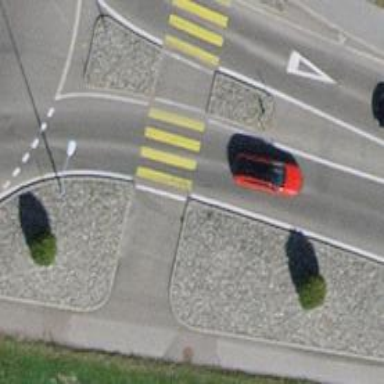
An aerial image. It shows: Uncontrolled zebra crossing on the road.